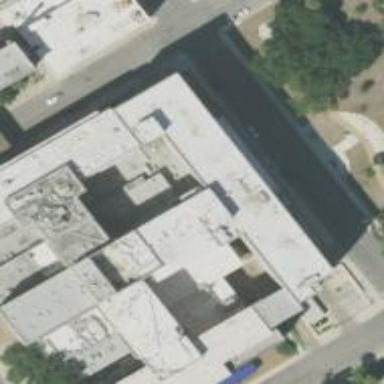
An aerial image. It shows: Hospital building.